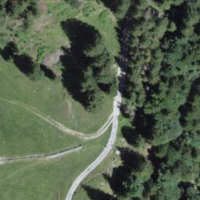
EUNIS habitat code: 44
Species observed at this site:
Dryas octopetala